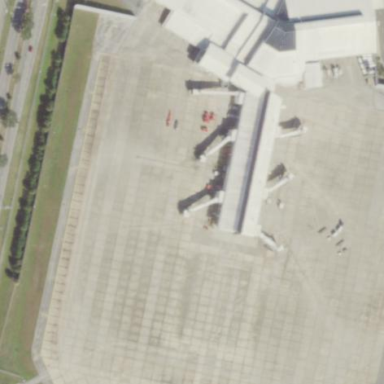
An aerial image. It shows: Apron at the airport.